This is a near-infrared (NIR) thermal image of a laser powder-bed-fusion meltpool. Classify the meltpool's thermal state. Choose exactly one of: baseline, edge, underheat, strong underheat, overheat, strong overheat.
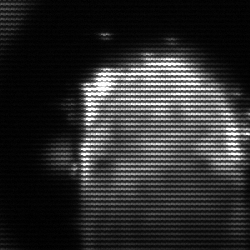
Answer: baseline